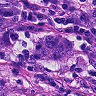
Metastatic tissue present: yes